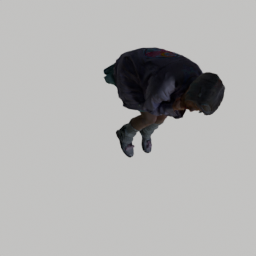
Label: people